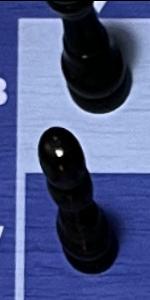
Label: Pawn_Black